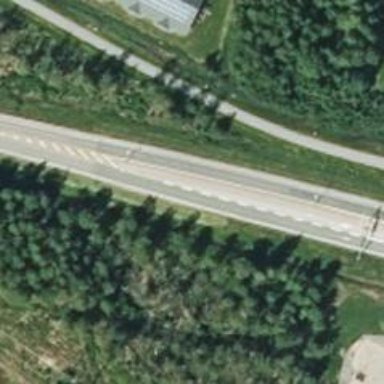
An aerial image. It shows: Asphalt road classified as trunk highway.